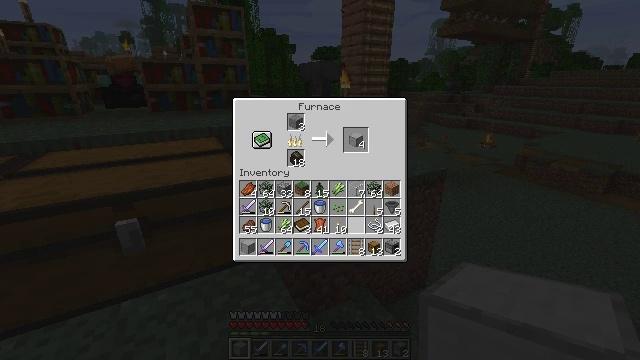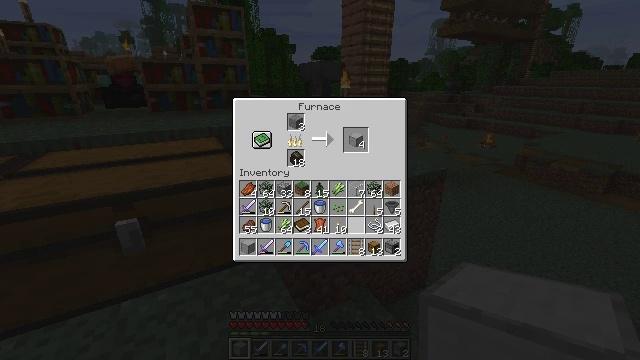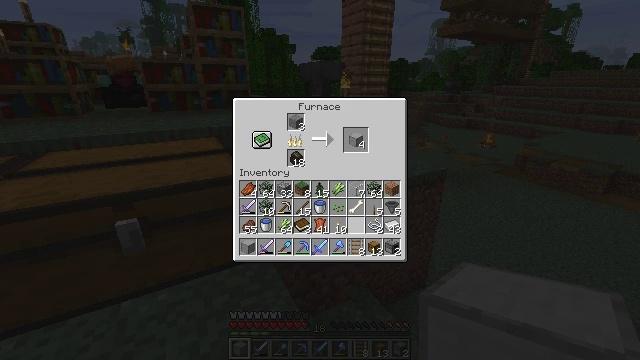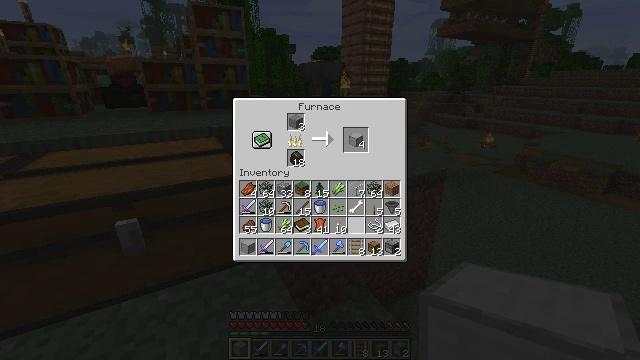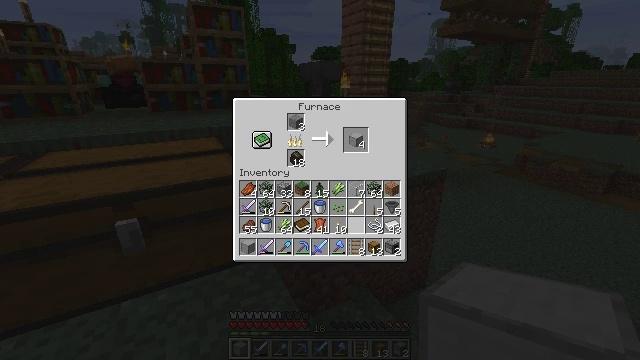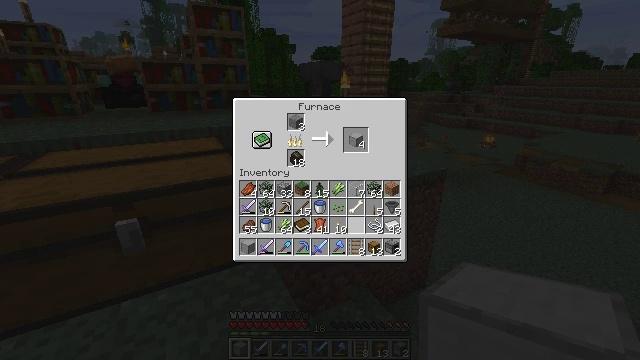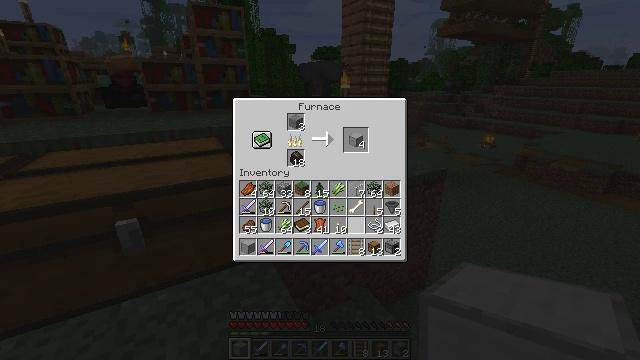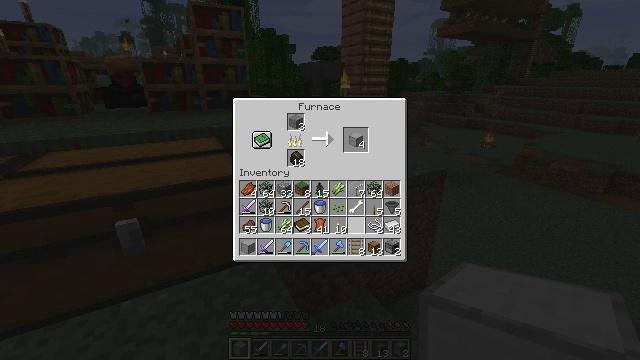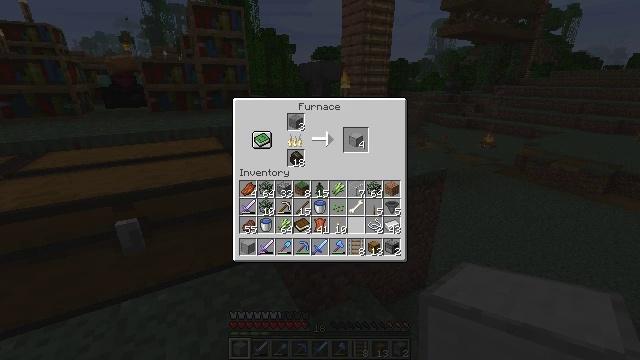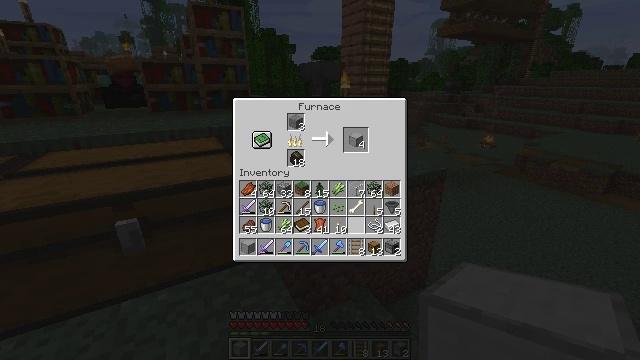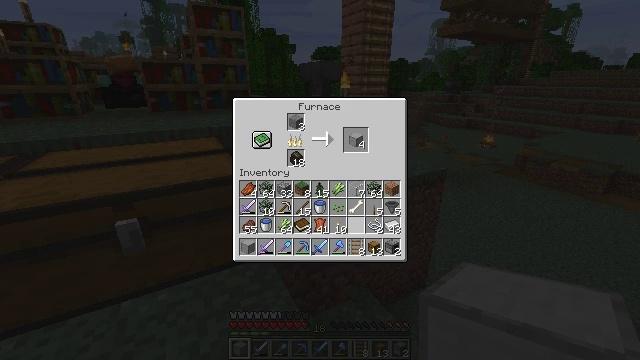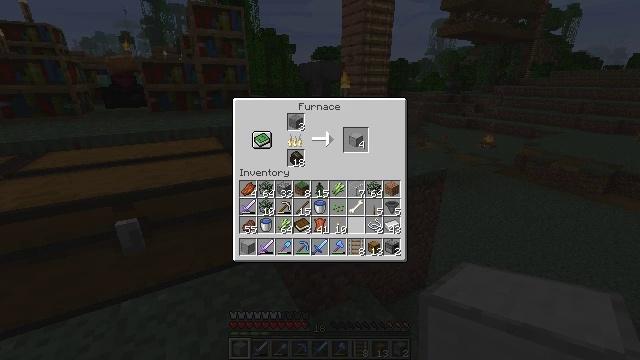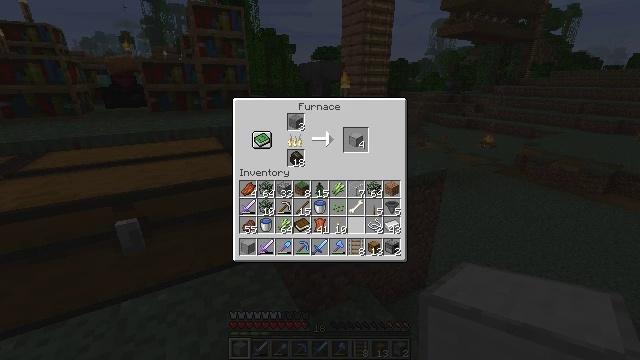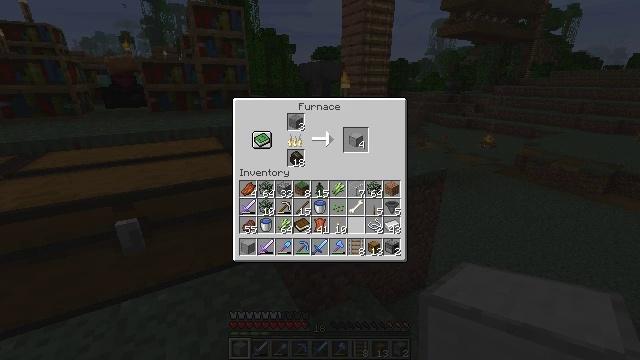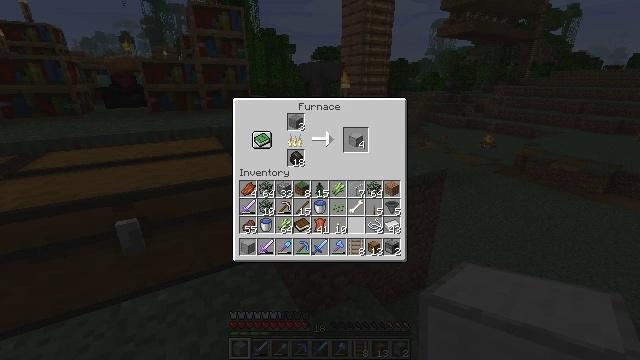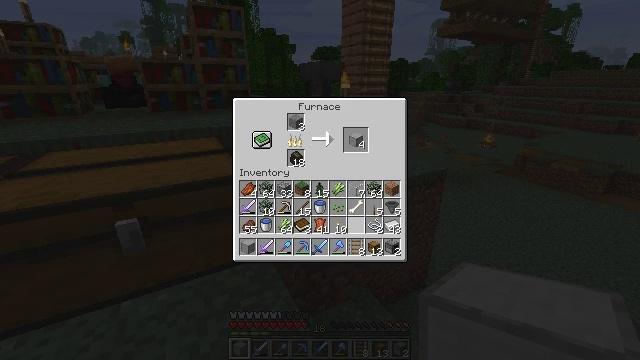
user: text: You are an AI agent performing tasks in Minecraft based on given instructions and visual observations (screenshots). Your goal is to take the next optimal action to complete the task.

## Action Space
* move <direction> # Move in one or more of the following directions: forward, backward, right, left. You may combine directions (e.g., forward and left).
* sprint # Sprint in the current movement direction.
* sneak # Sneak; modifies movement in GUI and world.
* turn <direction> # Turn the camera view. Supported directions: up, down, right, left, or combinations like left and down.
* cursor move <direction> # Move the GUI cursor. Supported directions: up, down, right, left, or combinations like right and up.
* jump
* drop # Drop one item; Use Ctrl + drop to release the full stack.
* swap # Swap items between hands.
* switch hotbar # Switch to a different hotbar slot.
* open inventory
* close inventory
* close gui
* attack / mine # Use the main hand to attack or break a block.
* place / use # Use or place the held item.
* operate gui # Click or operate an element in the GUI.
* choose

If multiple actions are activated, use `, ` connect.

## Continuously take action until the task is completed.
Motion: motion action
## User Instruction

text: Convert stone into smooth stone using the furnace.
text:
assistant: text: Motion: no_op
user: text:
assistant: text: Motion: no_op
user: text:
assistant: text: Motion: no_op
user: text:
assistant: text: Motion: no_op
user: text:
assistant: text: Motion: no_op
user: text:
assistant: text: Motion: no_op
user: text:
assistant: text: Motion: no_op
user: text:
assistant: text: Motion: no_op
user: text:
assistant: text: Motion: no_op
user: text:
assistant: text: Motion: no_op
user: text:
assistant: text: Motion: no_op
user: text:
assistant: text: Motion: no_op
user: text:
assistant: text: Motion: no_op
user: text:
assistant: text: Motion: no_op
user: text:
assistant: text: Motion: no_op
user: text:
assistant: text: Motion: no_op
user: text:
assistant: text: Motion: no_op
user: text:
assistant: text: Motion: no_op
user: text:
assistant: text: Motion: no_op
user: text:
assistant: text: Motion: no_op
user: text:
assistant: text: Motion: no_op
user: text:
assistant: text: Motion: no_op
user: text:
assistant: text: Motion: no_op
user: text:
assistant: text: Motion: no_op
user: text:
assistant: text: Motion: no_op
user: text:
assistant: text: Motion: no_op
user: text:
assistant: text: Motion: no_op
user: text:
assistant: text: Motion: no_op
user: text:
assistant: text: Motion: no_op
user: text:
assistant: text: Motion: no_op